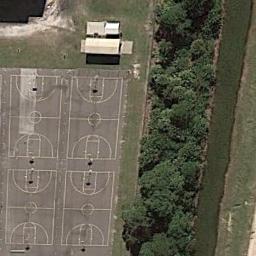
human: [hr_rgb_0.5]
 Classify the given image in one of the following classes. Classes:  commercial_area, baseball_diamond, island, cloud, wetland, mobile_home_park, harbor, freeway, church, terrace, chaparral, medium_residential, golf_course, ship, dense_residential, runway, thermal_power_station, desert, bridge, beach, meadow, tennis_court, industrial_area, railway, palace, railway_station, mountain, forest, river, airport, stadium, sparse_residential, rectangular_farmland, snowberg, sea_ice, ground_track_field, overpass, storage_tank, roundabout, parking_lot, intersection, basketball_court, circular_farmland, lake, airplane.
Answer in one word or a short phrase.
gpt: basketball_court